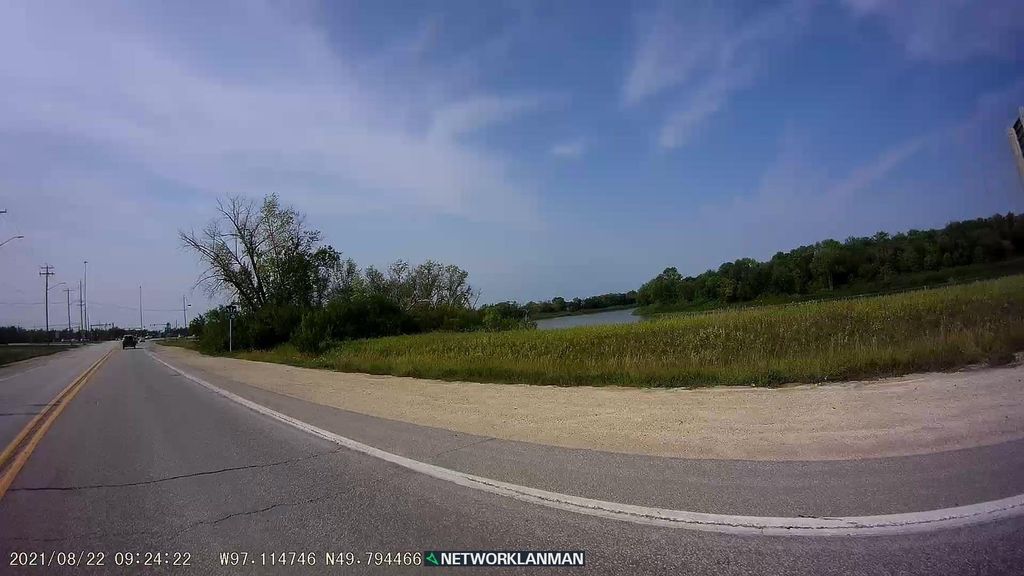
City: winnipeg